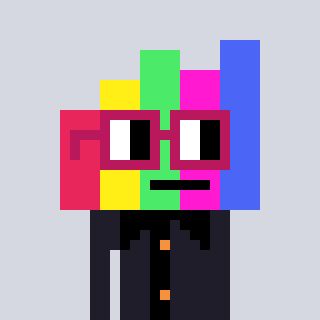
a pixel art character with square dark red glasses, a bar chart-shaped head and a grayscale-colored body on a cool background